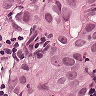
Metastatic tissue present: yes